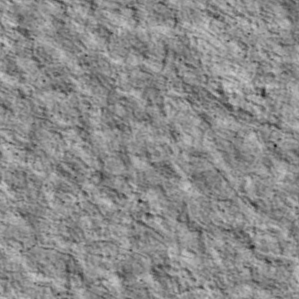
Label: non_frost